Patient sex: M
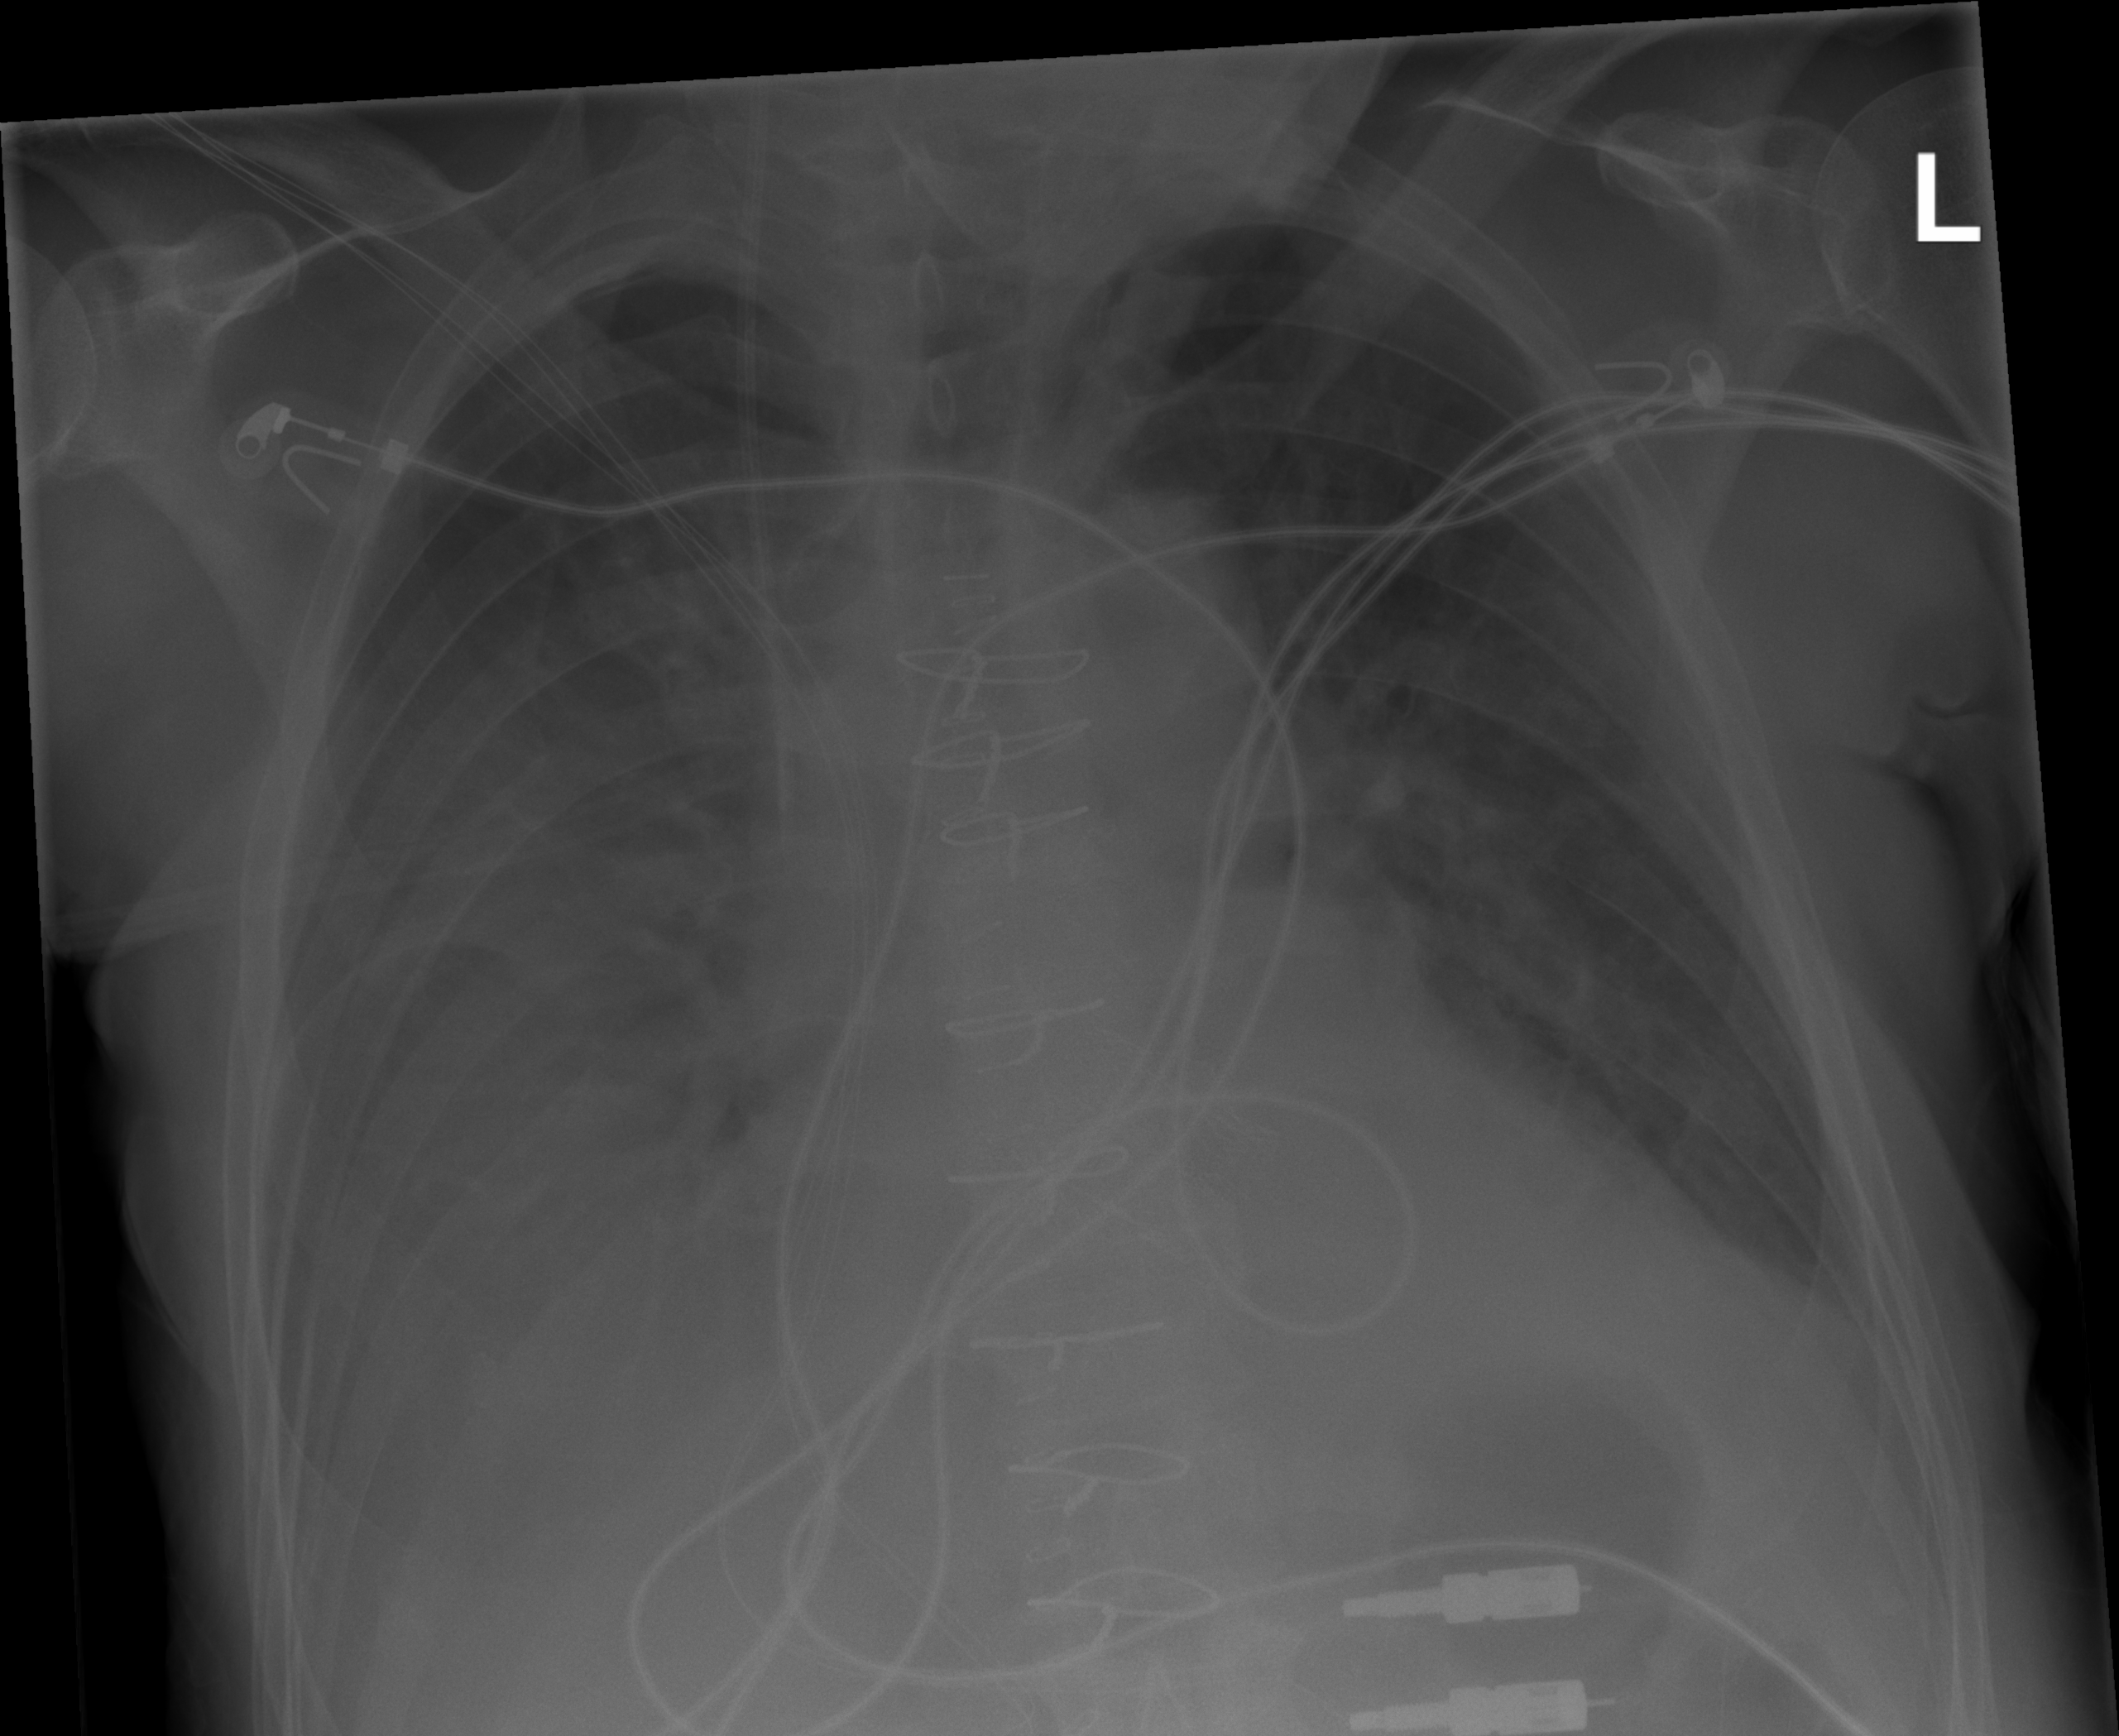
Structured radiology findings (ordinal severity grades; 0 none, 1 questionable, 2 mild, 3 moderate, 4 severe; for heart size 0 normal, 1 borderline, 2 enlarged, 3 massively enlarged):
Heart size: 0
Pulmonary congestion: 2
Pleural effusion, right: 3
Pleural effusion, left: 2
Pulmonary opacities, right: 0
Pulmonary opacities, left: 0
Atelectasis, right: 2
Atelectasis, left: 2